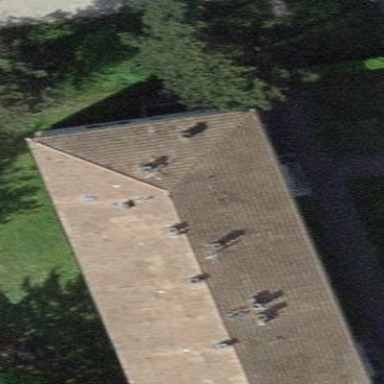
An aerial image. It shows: Hipped roof apartments building with roof tiles.